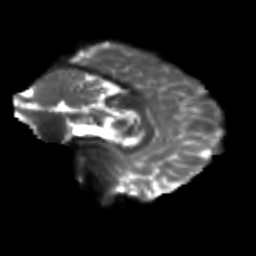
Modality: T2w
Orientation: sagittal
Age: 28
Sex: female
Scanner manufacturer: siemens
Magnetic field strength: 3 T
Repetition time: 3.5 s
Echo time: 0.104 s